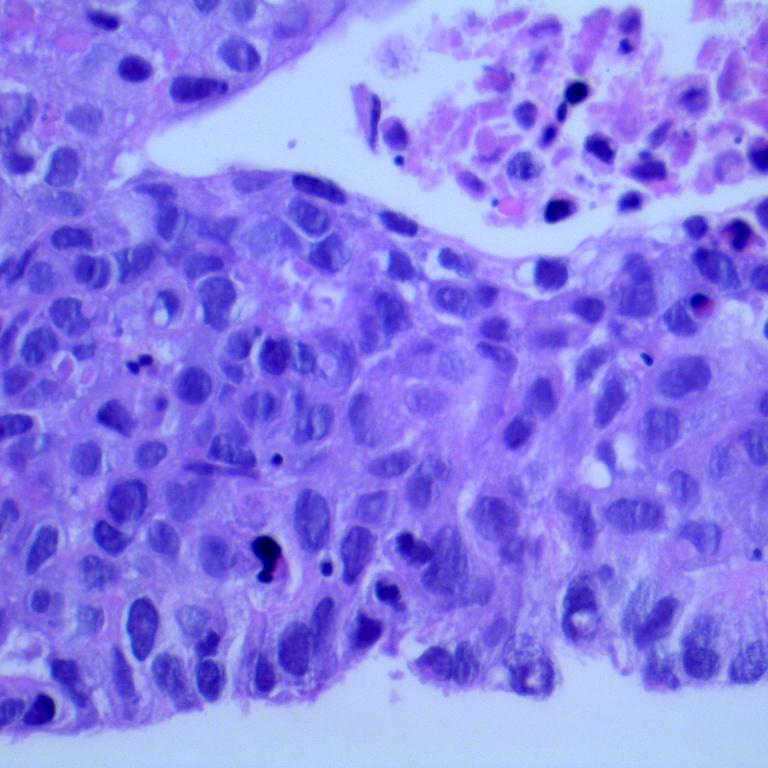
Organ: lung
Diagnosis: squamous carcinomas